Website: bh-photo
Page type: newsletter-management
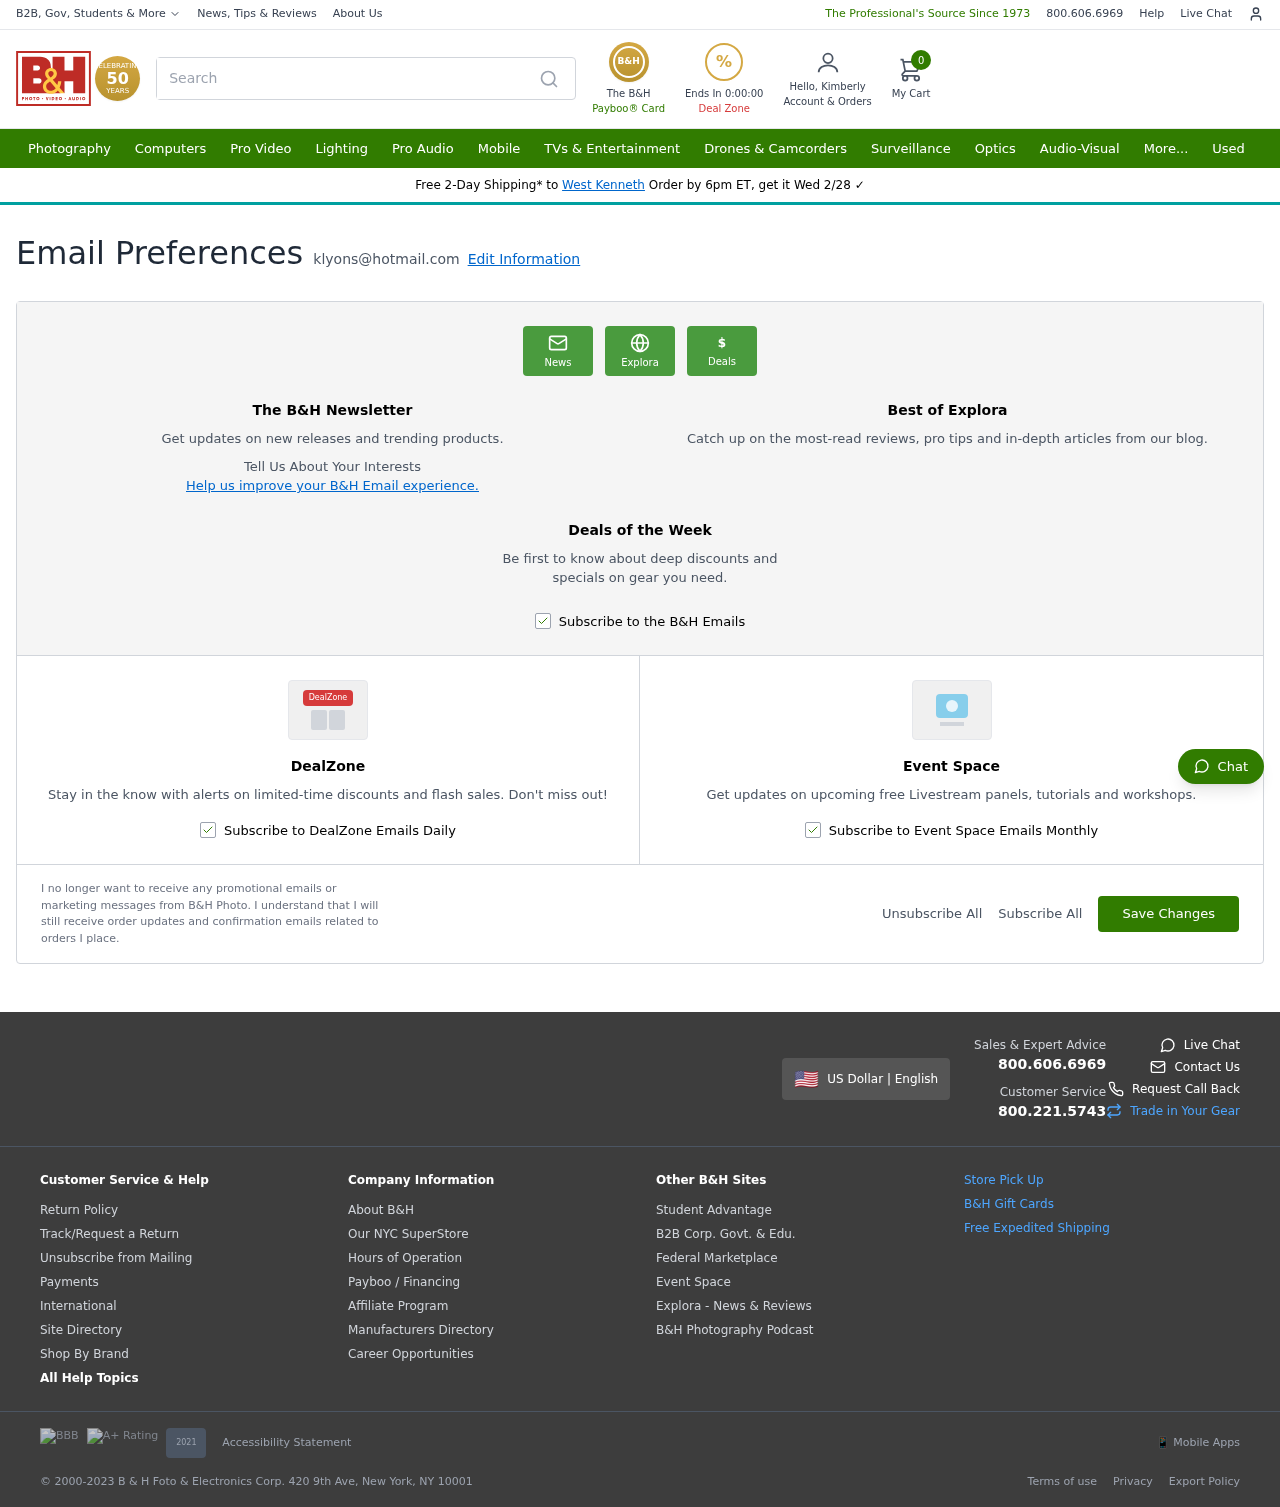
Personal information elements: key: PII_CITY
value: West Kenneth
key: PII_EMAIL
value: klyons@hotmail.com
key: PII_FIRSTNAME
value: Kimberly
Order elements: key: ORDER_DEAL_END
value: Ends In 0:00:00
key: ORDER_NUM_ITEMS
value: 0
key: ORDER_DELIVERY_DATE
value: Wed 2/28
Search elements: key: HEADER_SEARCH
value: Search